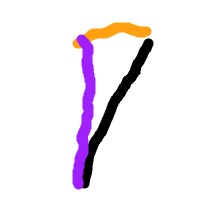
Shape: triangle